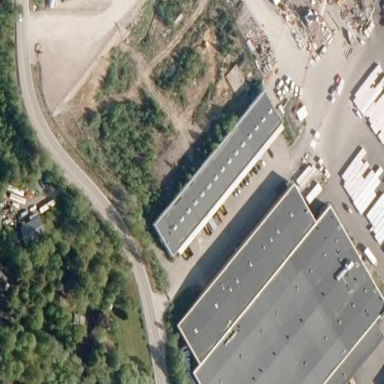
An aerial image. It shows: Warehouse.